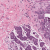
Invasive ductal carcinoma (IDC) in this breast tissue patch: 0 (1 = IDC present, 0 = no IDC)